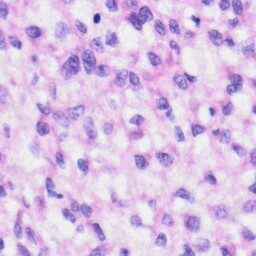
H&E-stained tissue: Liver